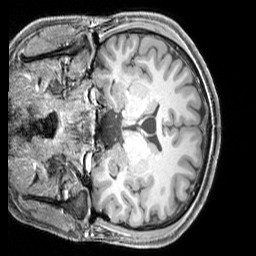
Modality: T1w
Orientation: coronal
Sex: male
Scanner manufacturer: siemens
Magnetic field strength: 3 T
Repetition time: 2.3 s
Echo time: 0.00226 s